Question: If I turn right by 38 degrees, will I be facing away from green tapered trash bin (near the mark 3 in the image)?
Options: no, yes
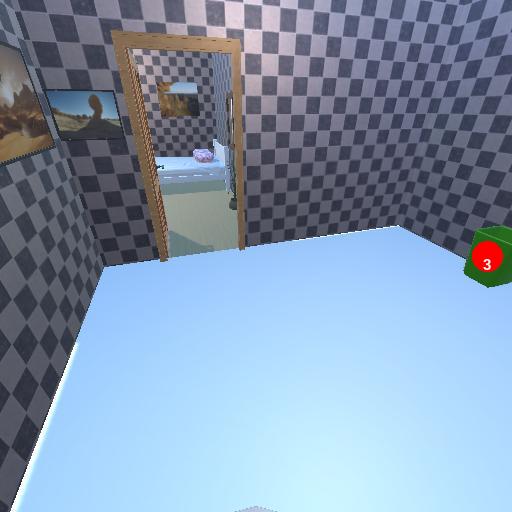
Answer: no